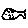
Label: fish